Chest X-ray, PA view. Patient: 7 years old, sex F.
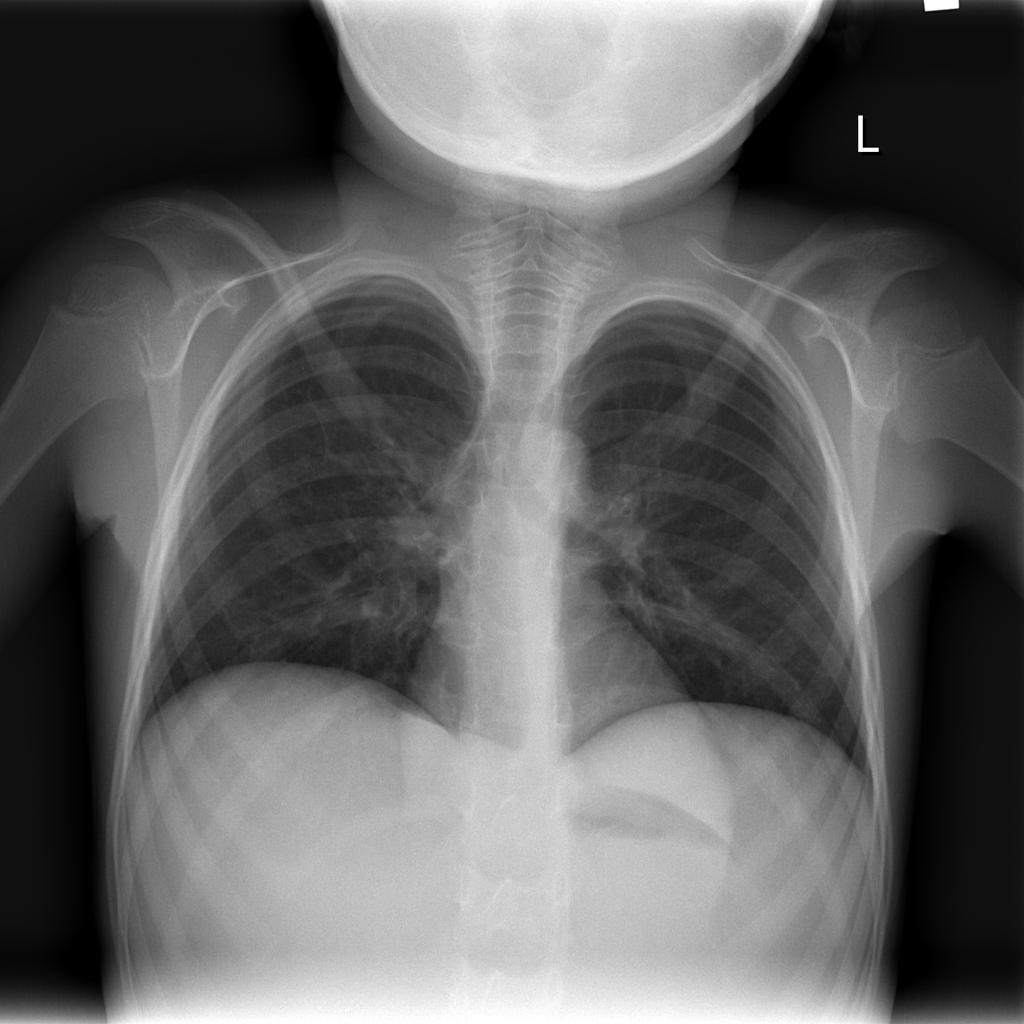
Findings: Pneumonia